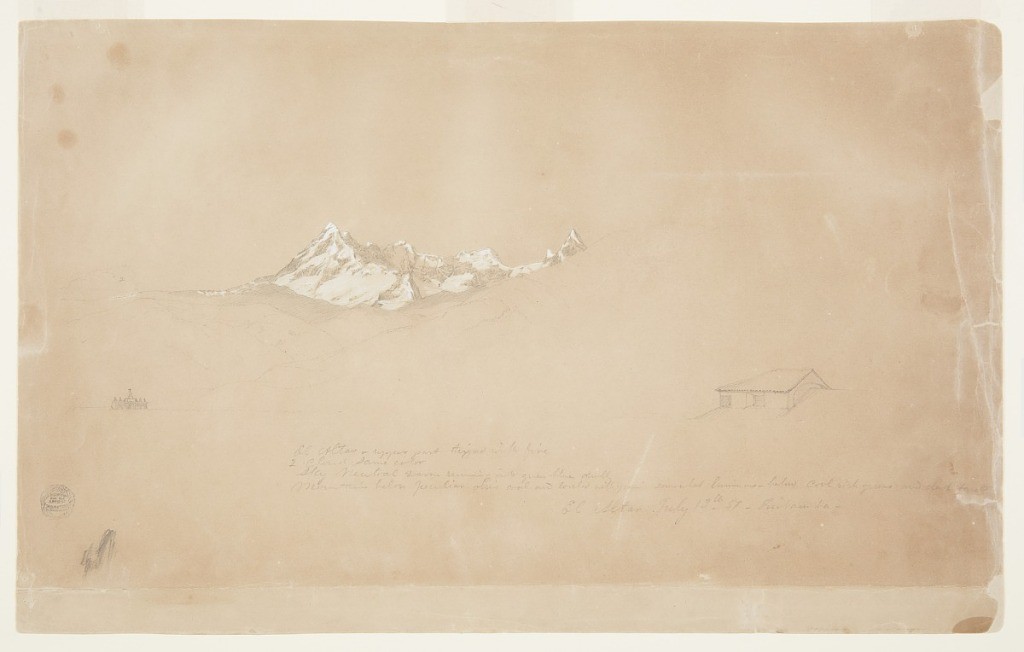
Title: El Altar from Riobamba, Ecuador
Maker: Frederic Edwin Church, American, 1826–1900
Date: July 13, 1857
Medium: Graphite, brush and white gouache on tan wove paper
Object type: Drawing
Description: Landscape sketch showing a view of El Altar from Riobamba, Ecuador, with two of the town's buildings included. In the foreground at right, the roof of a multistory building with a terra cotta tiled roof is viewed obliquely. In the middle distance at far left, the facade of a church--possibly the Cathedral of San Pedro--is shown on flat terrain. Behind it, a rugged mountain range is outlined in graphite while the serrated crags that comprise the peaks of El Altar loom above. Rendered in detail with white gouache, the extinct volcano's blown-out caldera form several sharp and snow-capped summits.